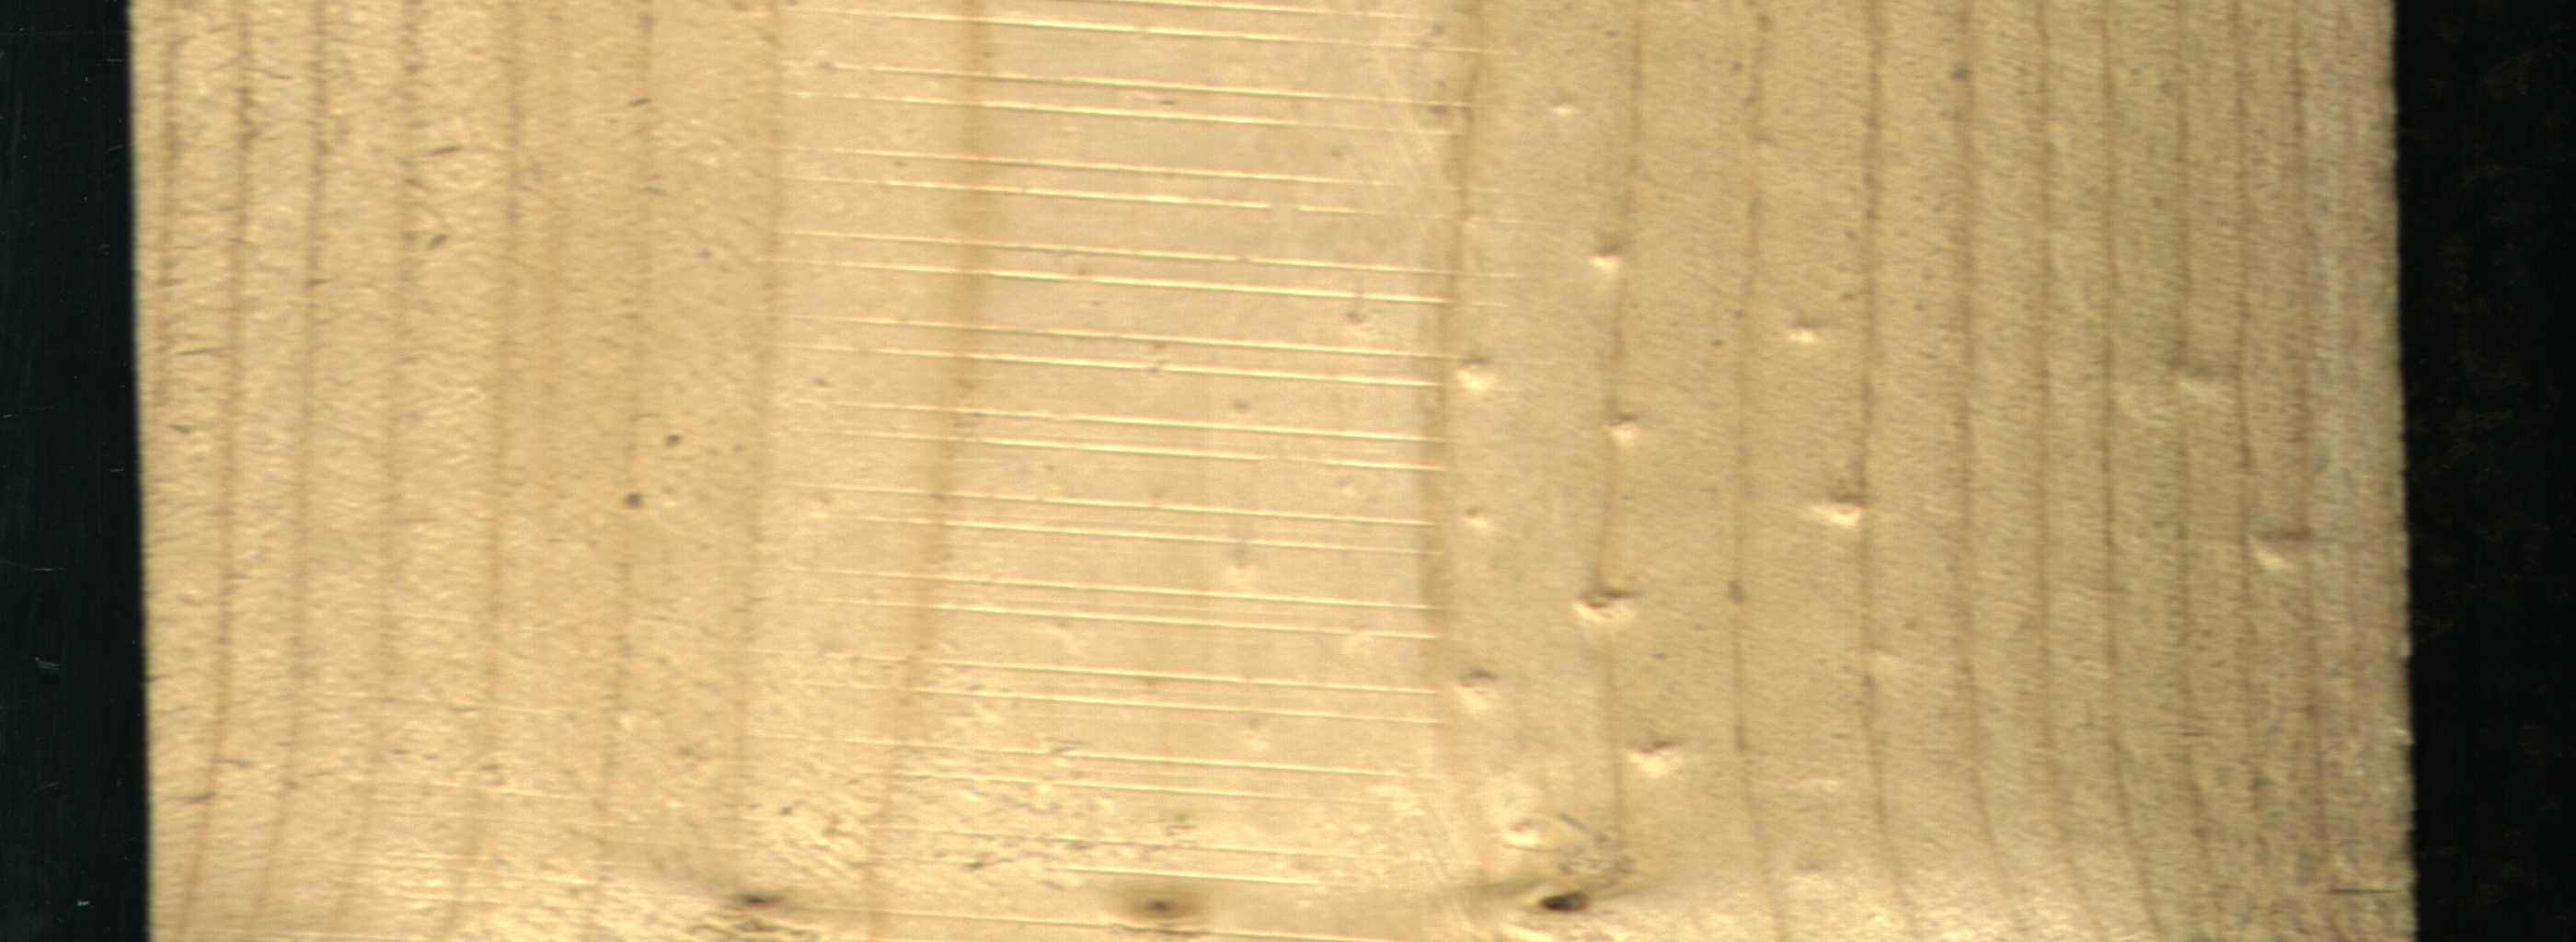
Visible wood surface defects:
Live_Knot
Live_Knot